Question: How can I make a second form can follow the position of the main form wherever the main form shifted. for example, can be seen in this GIF image:

I tried using this <URL> tip, which is to a form moving, but did not manage to get something that worked.
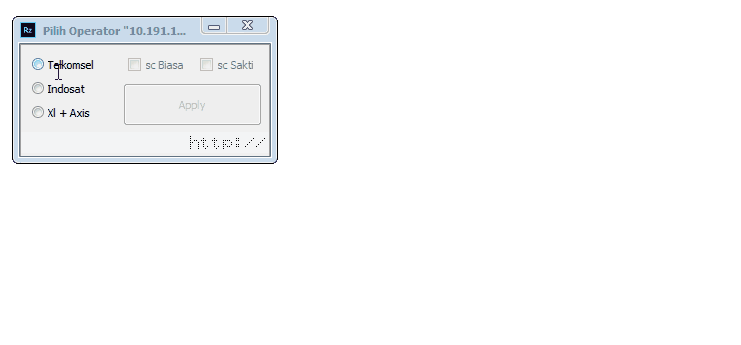
Answer: Handle WM_WINDOWPOSCHANGING to move your other form(s) at the same time.
'''
...
public
OldTop, OldLeft: Integer;
procedure WindowPosChanging(var Msg: TWMWindowPosChanging);
message WM_WINDOWPOSCHANGING;
end;
...
implementation
...
procedure TForm1.WindowPosChanging(var Msg: TWMWindowPosChanging);
var
DTop, DLeft: Integer;
begin
// well and here inside of you put the relationship of like you
// want him to move.
// an example of this moving them in the same sense can be...
if (Form2 = nil) or (not Form2.Visible) then Exit;
// this line is to avoid the error of calling them when the forms
// are creating or when they are not visible...
DTop := Top - OldTop;
DLeft := Left - OldLeft;
Form2.Top := Form2.Top + DTop;
Form2.Left := Form2.Left + DLeft;
OldTop := Top;
OldLeft := Left;
inherited;
end;
'''
Source:
<URL>
(original code updated according to suggestions in comments)
Or something like this
<URL>